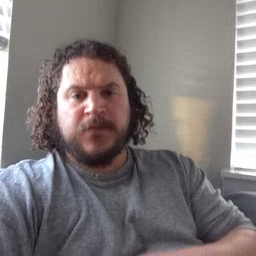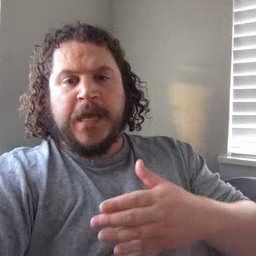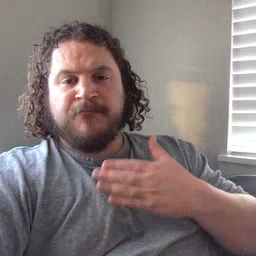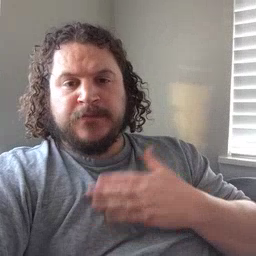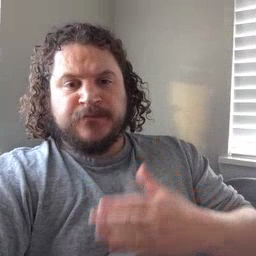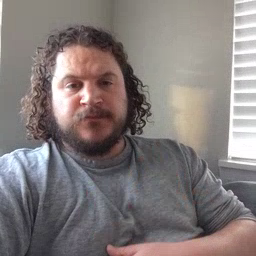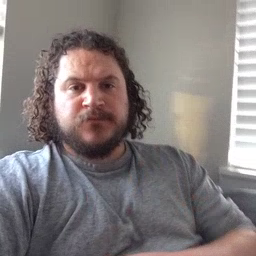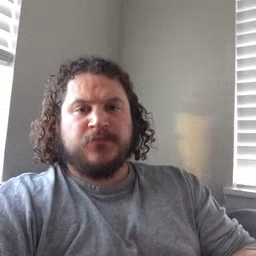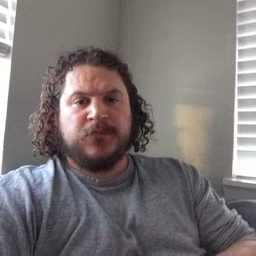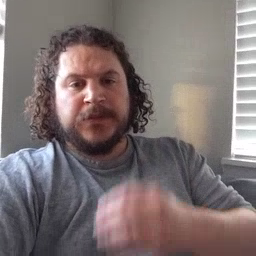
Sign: happy